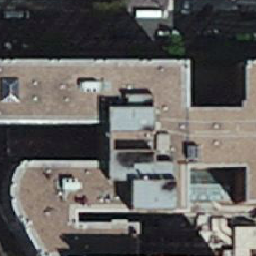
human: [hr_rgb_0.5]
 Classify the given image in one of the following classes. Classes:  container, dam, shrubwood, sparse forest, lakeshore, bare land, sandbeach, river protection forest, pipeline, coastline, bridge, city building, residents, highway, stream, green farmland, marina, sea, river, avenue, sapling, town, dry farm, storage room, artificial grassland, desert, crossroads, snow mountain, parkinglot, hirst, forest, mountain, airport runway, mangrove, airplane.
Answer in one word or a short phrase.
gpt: city building